Question: The wanted behavior for many on Spf13 VIM is to eat up any whitespace or tabs on an empty line. I am working on an existing project, and I've got a lot of these changes in the change log:

How can I stop Spf13 VIM from deleting these tabs on empty lines?
Never mind, it does work. Answering my own question now.
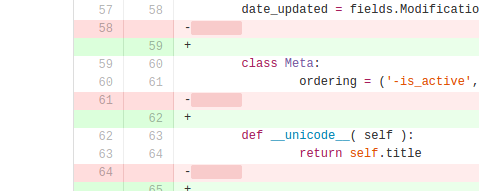
Answer: Found this in the Spf13 '.vimrc' file:
'''
" To disable the stripping of whitespace, add the following to your
" .vimrc.before.local file:
" let g:spf13_keep_trailing_whitespace = 1
'''
After adding that it worked, also for tabs.